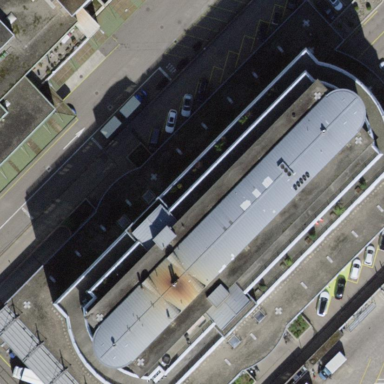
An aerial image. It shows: Office building.